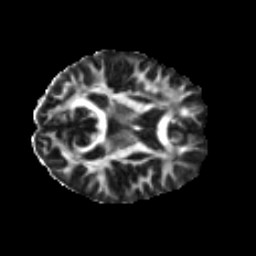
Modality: FA
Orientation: axial
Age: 34
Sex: female
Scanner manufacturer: ge
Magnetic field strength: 3 T
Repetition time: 7.8 s
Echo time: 0.0606 s